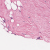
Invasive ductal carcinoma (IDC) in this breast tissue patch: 0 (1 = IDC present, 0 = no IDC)